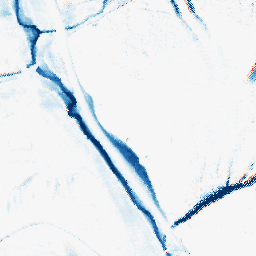
Category: morphological
Decomposition family: morphological_ellipse
Decomposition parameters: operation: closing
width: 10
height: 30
Upsampling method: regularized
Upsampling parameters: scale: 4
lambda_reg: 0.1
Upsampling scale: 4